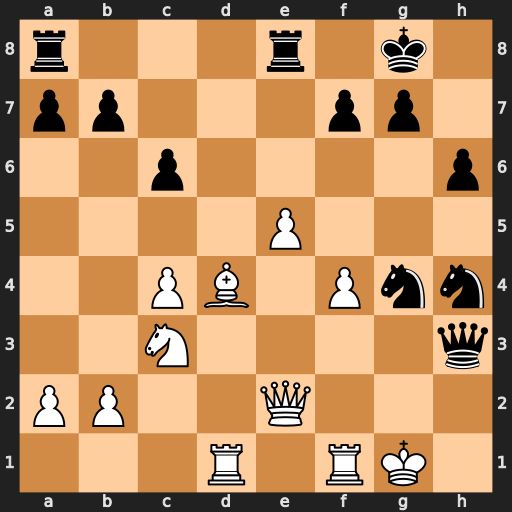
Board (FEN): r3r1k1/pp3pp1/2p4p/4P3/2PB1Pnn/2N4q/PP2Q3/3R1RK1
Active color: w
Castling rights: -
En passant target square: -
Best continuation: Rd3 Ne3 Rxe3